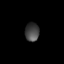
Tissue: lung
Cell type: Epithelial cells
Senescence score: 0.1919
Nuclear area (px): 256
Mean DAPI intensity: 68.406